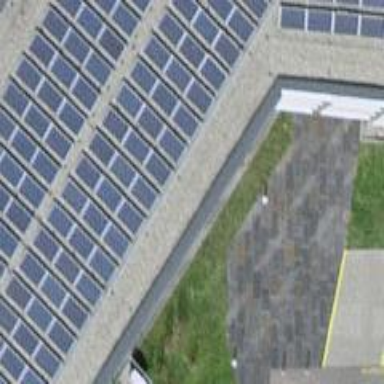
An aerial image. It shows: Solar photovoltaic panel generator located on rooftop.